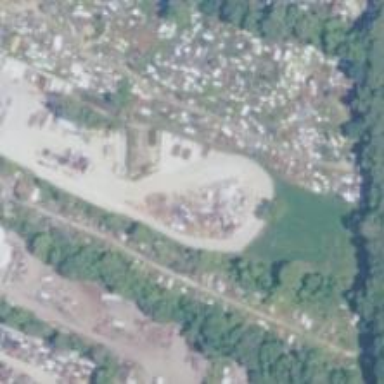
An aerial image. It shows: Industrial area designated as scrap yard.